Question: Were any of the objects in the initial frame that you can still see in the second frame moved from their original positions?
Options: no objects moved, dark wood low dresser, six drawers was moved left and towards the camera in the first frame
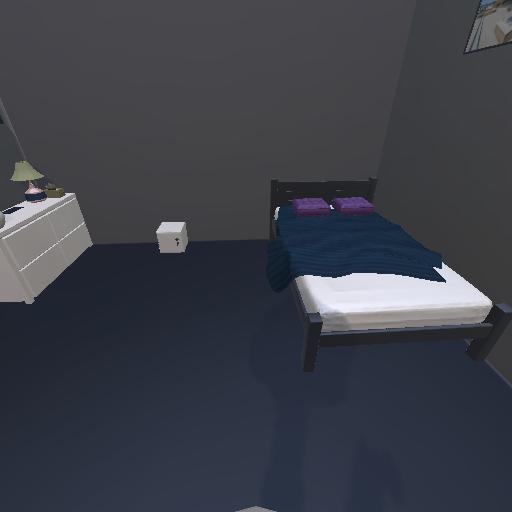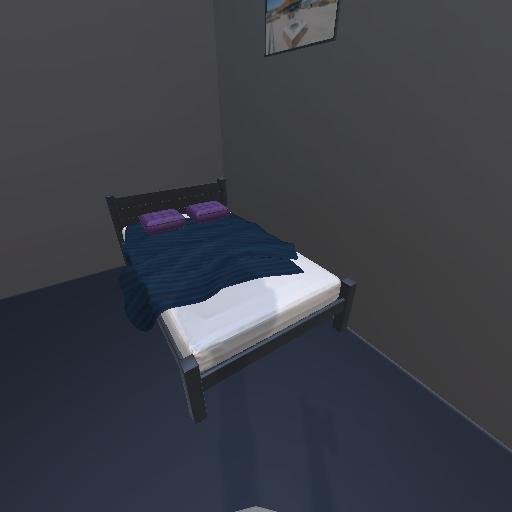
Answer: no objects moved